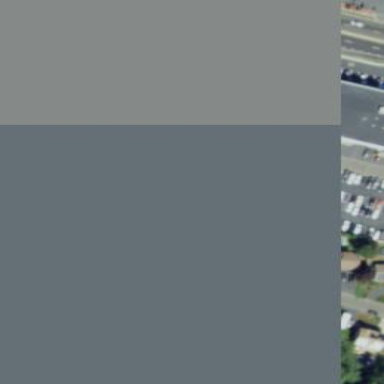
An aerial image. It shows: Shop that sells cars.